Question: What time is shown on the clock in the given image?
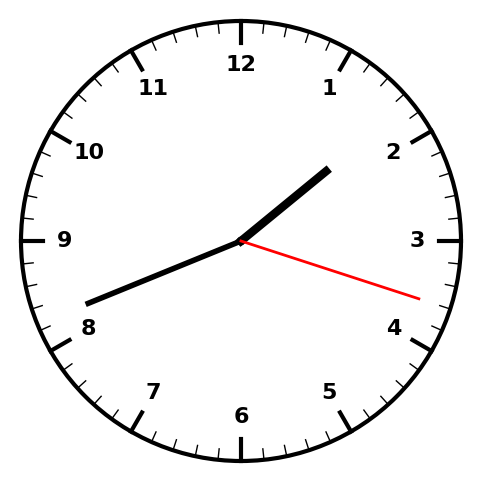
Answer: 01:41:18